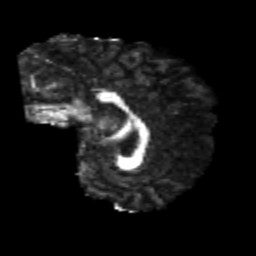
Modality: FA
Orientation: sagittal
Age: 20
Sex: male
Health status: healthy
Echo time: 0.074 s